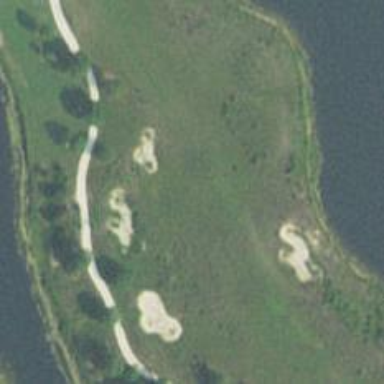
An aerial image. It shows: View of golf hole.